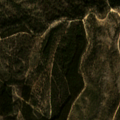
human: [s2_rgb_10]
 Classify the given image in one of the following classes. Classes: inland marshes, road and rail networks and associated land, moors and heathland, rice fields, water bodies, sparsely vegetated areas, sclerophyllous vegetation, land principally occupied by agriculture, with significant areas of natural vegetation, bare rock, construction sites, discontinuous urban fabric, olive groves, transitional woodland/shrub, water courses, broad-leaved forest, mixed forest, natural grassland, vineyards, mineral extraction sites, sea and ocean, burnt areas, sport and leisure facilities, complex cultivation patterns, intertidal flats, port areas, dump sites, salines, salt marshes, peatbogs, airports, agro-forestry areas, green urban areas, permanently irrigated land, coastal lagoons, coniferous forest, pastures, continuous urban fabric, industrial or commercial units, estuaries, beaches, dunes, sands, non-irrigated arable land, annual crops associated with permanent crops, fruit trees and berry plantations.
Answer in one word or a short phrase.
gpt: land principally occupied by agriculture, with significant areas of natural vegetation, agro-forestry areas, broad-leaved forest, transitional woodland/shrub